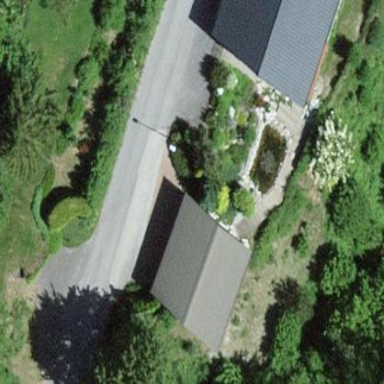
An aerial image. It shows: Residential building.